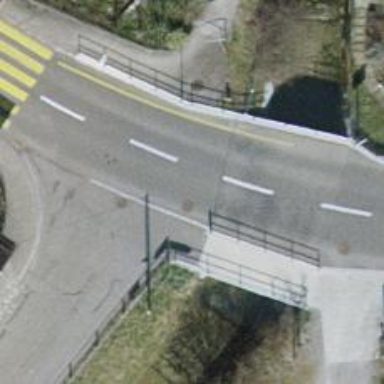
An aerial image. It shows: Tertiary road on bridge with asphalt surface.